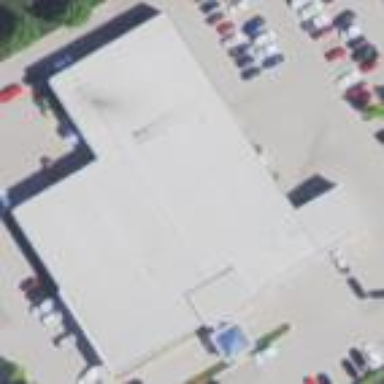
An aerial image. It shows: Car shop building.